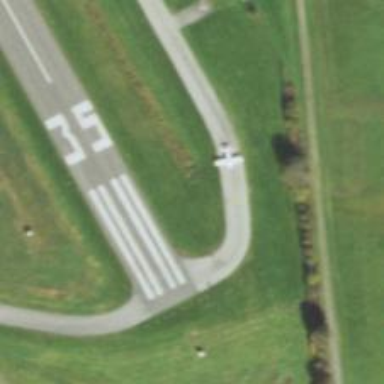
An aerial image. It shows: View of taxiway at the airport.